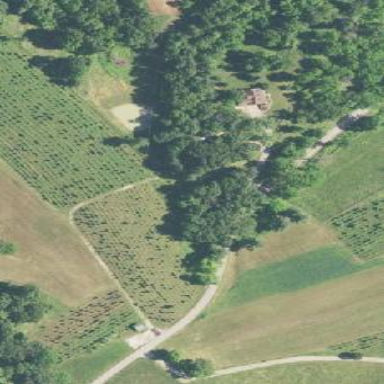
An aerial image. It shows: Plant nursery specializing in growing Christmas trees.